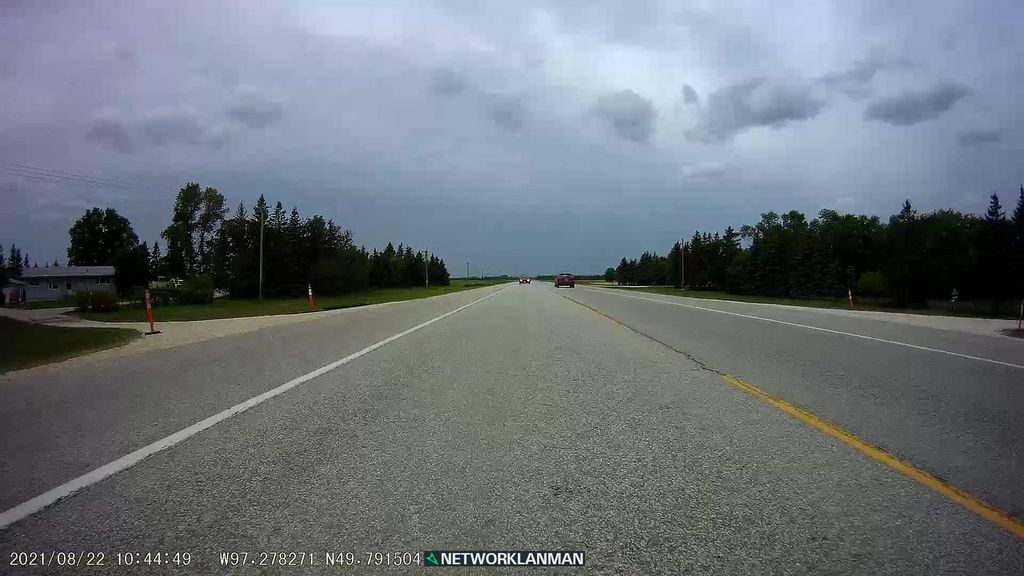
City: winnipeg